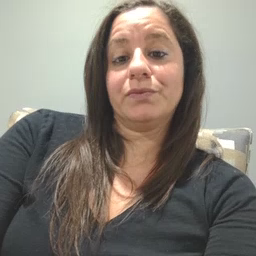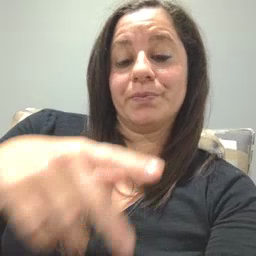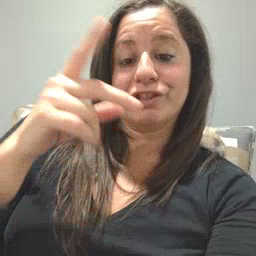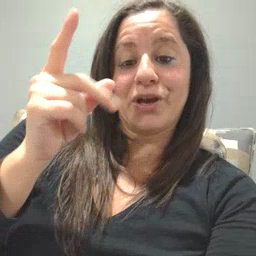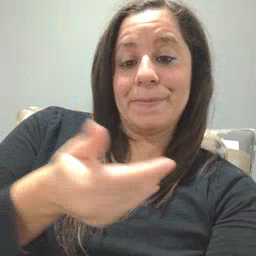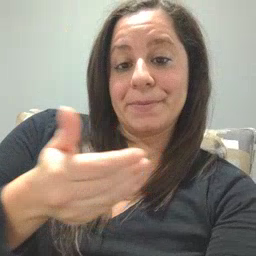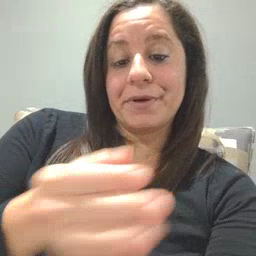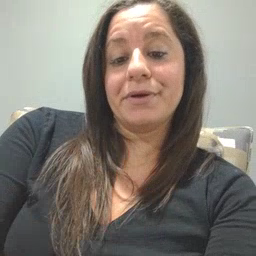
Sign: puppy